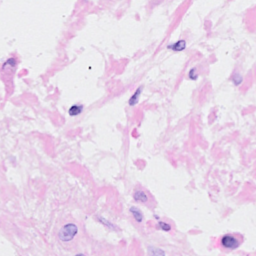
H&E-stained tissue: Breast